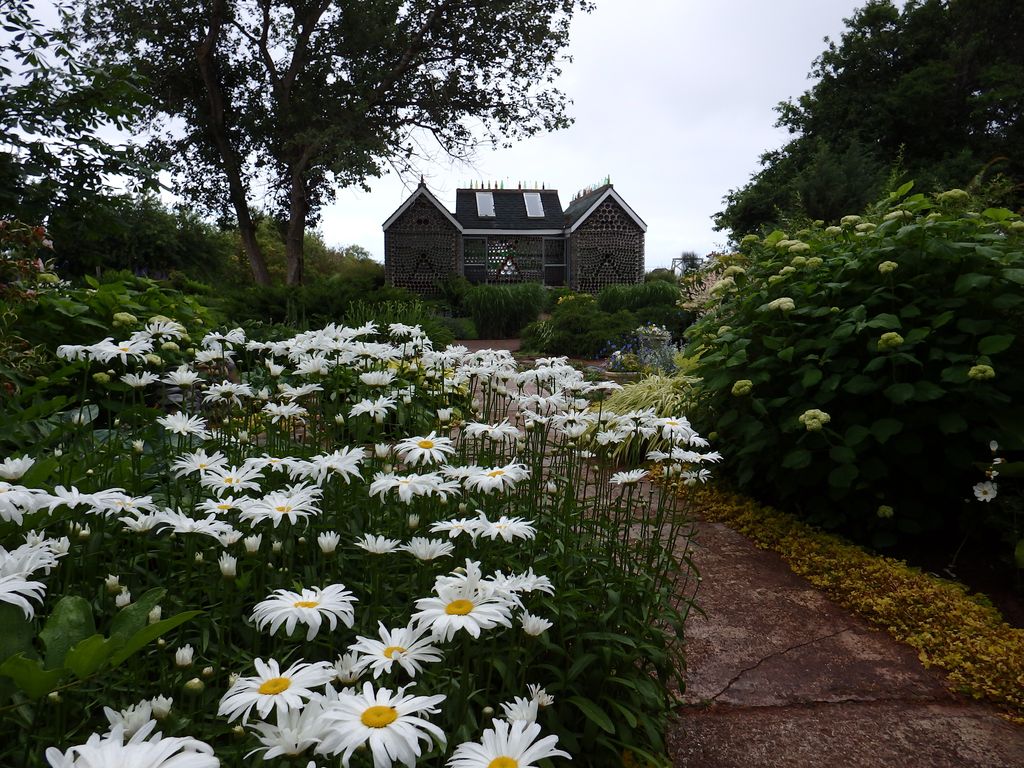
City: charlottetown